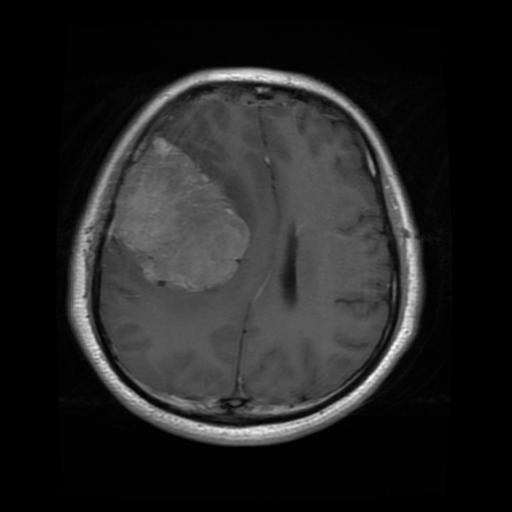
Label: meningioma